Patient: sex M, age 55
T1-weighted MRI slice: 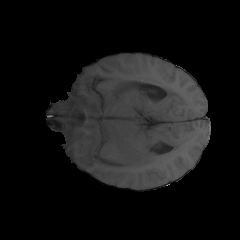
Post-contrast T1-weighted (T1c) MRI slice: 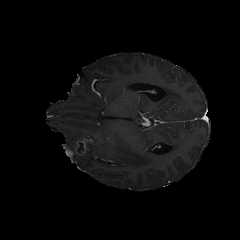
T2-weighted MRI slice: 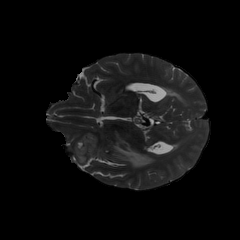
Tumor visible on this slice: yes
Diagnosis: Glioblastoma, IDH-wildtype
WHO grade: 4